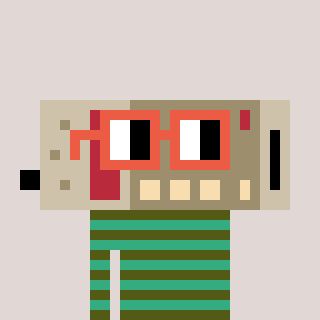
a pixel art character with square orange glasses, a cordless phone-shaped head and a teal-colored body on a warm background